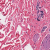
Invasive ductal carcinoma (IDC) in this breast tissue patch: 0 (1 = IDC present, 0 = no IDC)